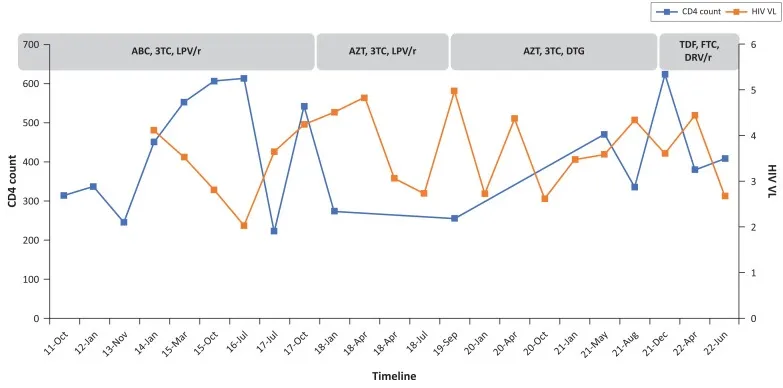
HIV viral load and CD4 count history. . ABC, abacavir; 3TC, lamivudine; LPV/r, ritonavir-boosted lopinavir; AZT, zidovudine; DTG, dolutegravir; TDF, tenofovir; FTC, emtricitabine; DRV/r, ritonavir-boosted darunavir; VL, viral load.
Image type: pathology (masson_trichrome)